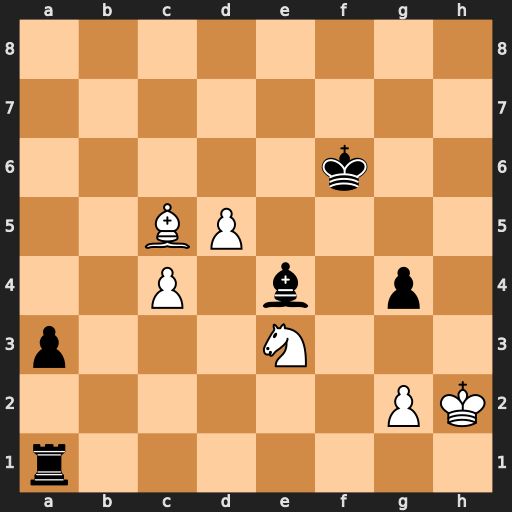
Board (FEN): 8/8/5k2/2BP4/2P1b1p1/p3N3/6PK/r7
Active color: w
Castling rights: -
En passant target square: -
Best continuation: Bd4+ Kg5 Bxa1